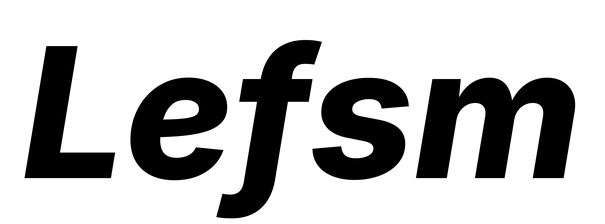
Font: Inter-Italic_ExtraBold_Italic